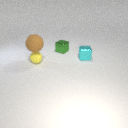
small yellow rubber sphere in front of small green metal cube